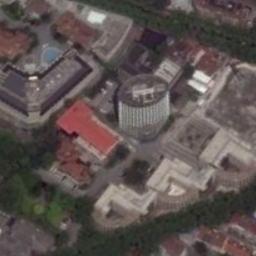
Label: commercial_area